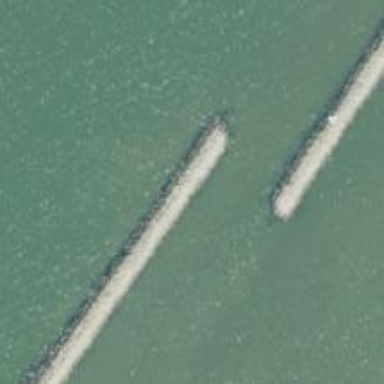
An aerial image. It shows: Breakwater structure.